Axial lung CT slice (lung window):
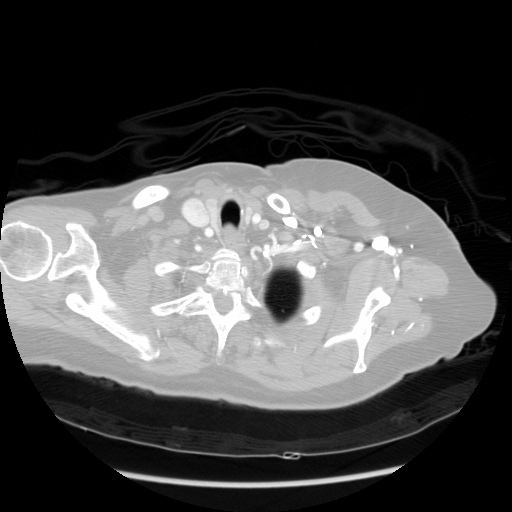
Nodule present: no